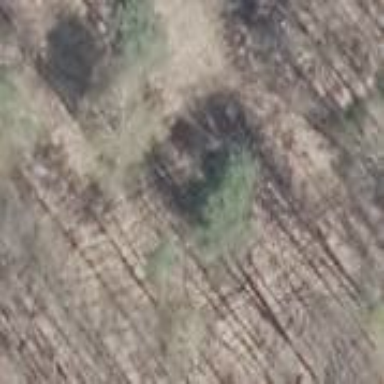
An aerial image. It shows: Patch of scrub vegetation.